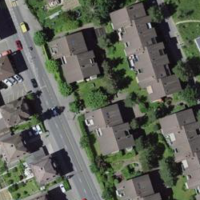
EUNIS habitat code: 54
Species observed at this site:
Cornus sanguinea